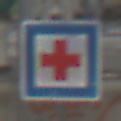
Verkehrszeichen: ErsteHilfe
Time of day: Midday
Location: Roofed (Special)
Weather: Overcast
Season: NotSpecified
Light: Natural